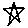
Label: star